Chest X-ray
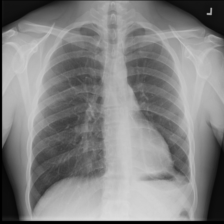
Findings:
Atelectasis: negative
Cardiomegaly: negative
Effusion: negative
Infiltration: negative
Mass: positive
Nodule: negative
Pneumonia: negative
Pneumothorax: negative
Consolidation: negative
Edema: negative
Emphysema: negative
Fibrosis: negative
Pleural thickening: positive
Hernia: negative